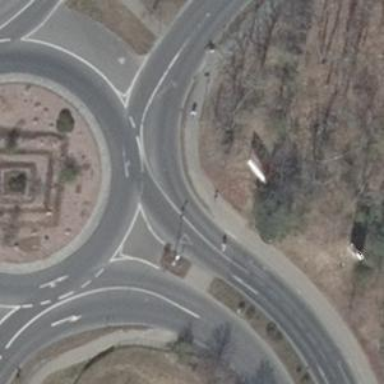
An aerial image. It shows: Tertiary road with asphalt surface leading to roundabout.